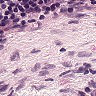
Metastatic tissue present: no